Interaction volume radius: 5 \u00c5
Interaction volume height: 10 \u00c5
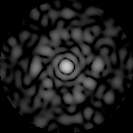
Disorder parameter: 0.849